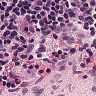
Metastatic tissue present: no